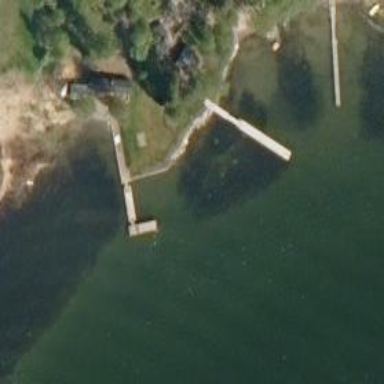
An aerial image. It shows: Man-made pier.